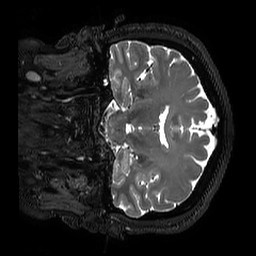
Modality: T2w
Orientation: coronal
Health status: ill
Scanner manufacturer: philips
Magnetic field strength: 3 T
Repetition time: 2.5 s
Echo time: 0.331 s